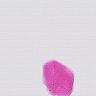
Metastatic tissue present: no